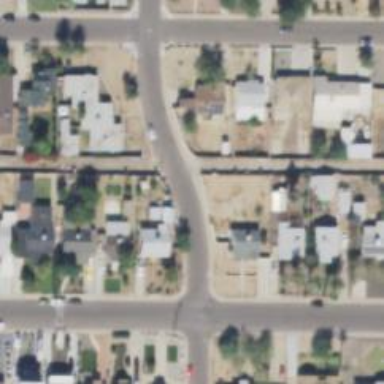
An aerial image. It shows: Alley classified as service road.